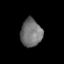
Tissue: prostate
Cell type: T cells
Senescence score: 0.3468
Nuclear area (px): 578
Mean DAPI intensity: 115.003